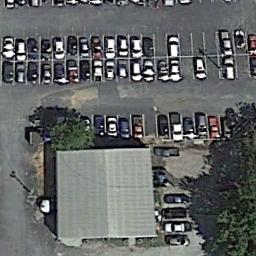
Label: parking_lot